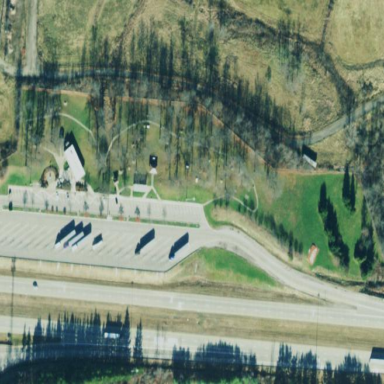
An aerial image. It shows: Rest area on the road.